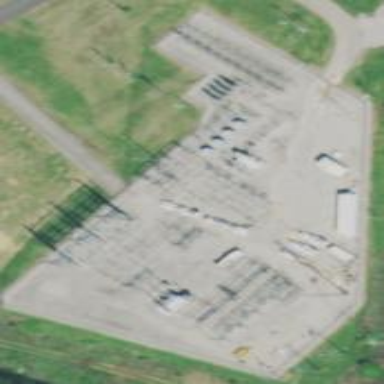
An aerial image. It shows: Distribution level power substation.